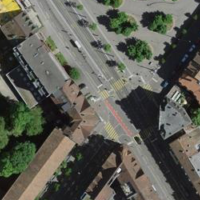
EUNIS habitat code: 54
Species observed at this site:
Tachymarptis melba